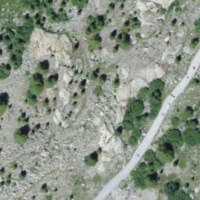
EUNIS habitat code: 47
Species observed at this site:
Saxifraga paniculata
Chamaenerion dodonaei
Chamaenerion fleischeri